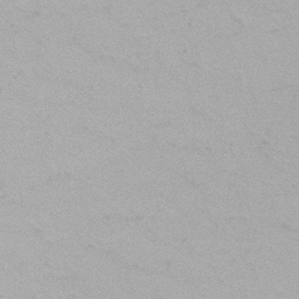
Label: frost